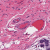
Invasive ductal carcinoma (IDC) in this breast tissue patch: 0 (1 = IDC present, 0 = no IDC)